Interaction volume radius: 5 \u00c5
Interaction volume height: 25 \u00c5
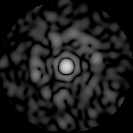
Disorder parameter: 0.8521